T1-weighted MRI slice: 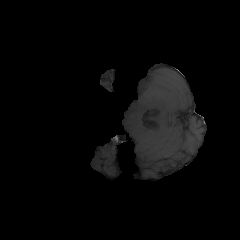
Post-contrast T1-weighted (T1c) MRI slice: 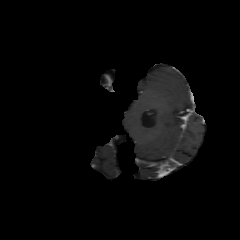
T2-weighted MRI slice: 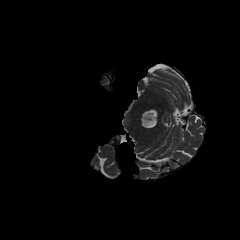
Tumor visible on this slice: no